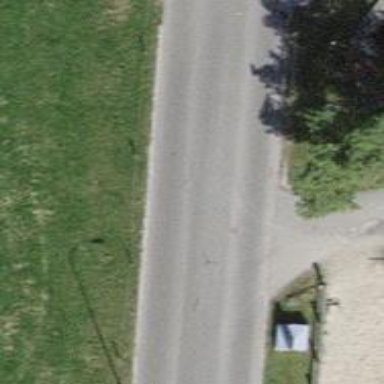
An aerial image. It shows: Tertiary road with asphalt surface.